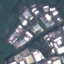
Land use / land cover class: Industrial